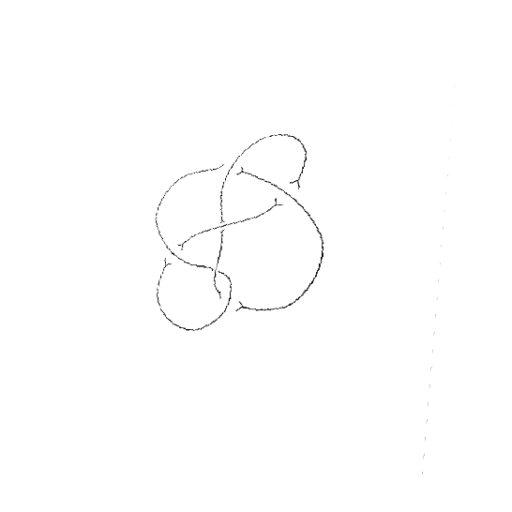
Crossing number: 6